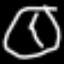
Label: clock